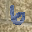
Label: 6